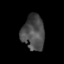
Tissue: lung
Cell type: T cells
Senescence score: 0.1654
Nuclear area (px): 769
Mean DAPI intensity: 75.202